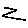
Label: zigzag